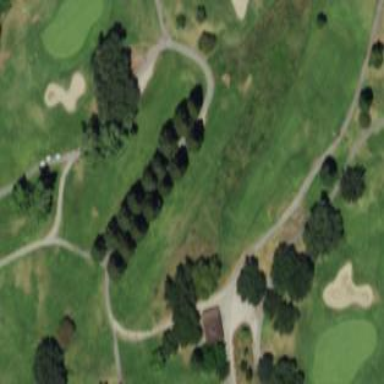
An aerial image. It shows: Golf tee.